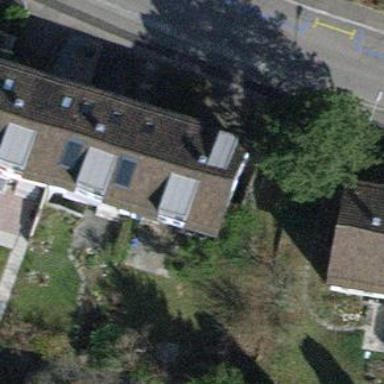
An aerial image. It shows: Terrace building.